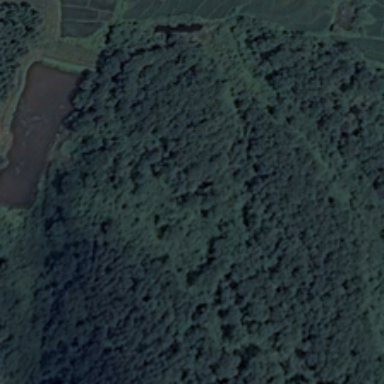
Many green trees are in a piece of forest with a pond .